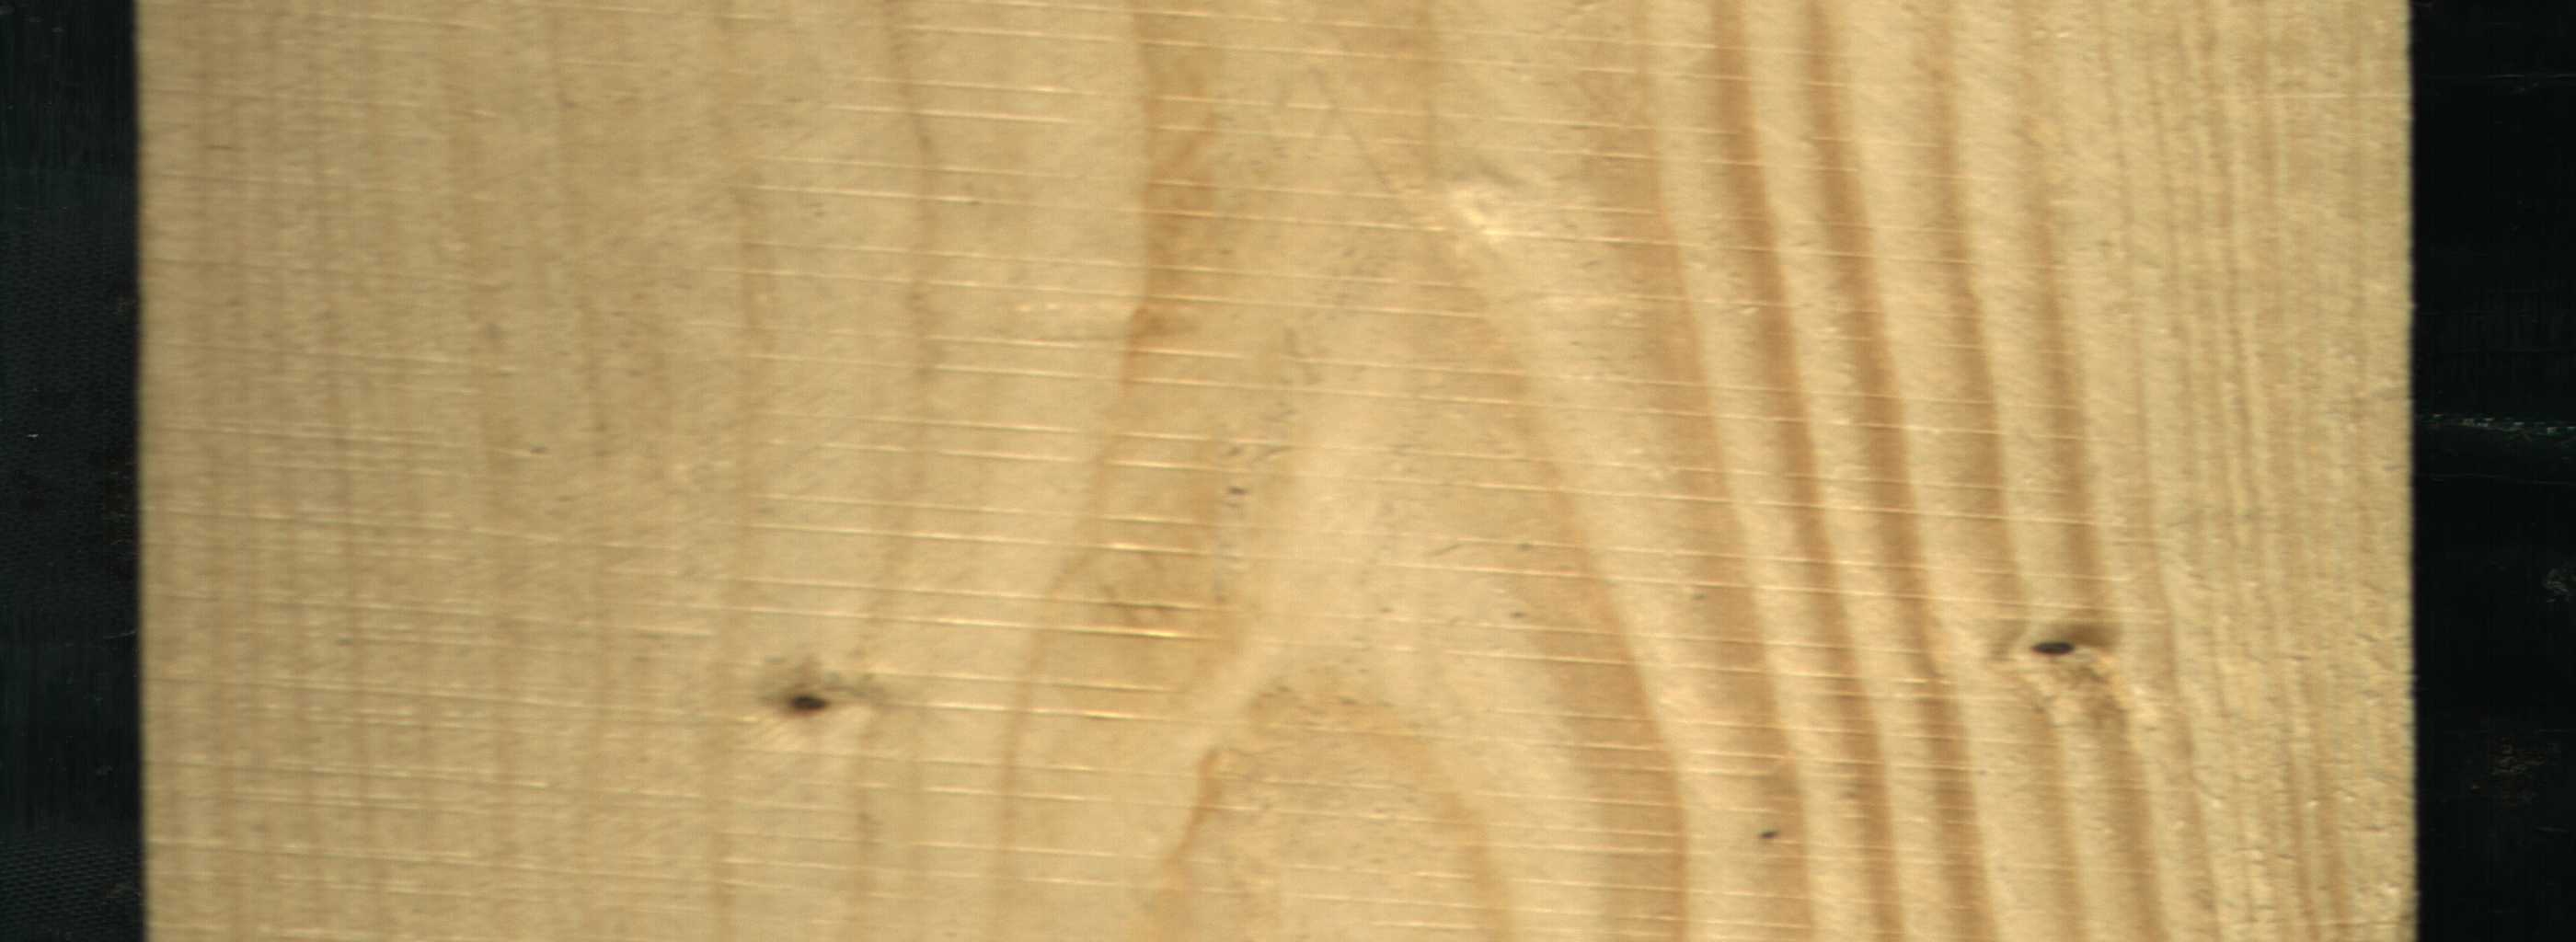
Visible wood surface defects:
Live_Knot
Live_Knot
Live_Knot